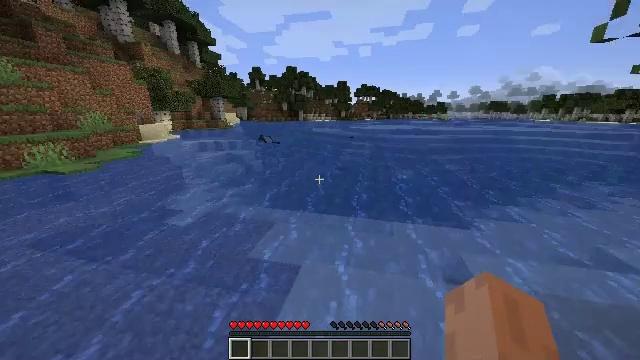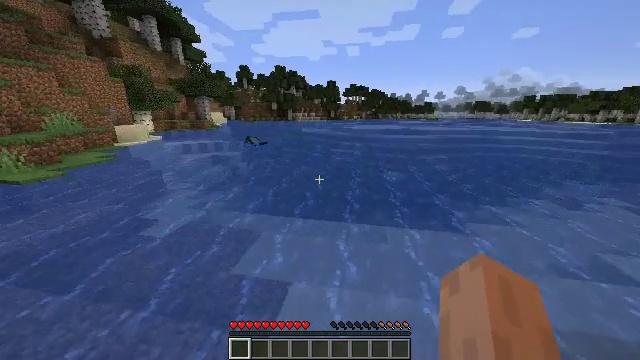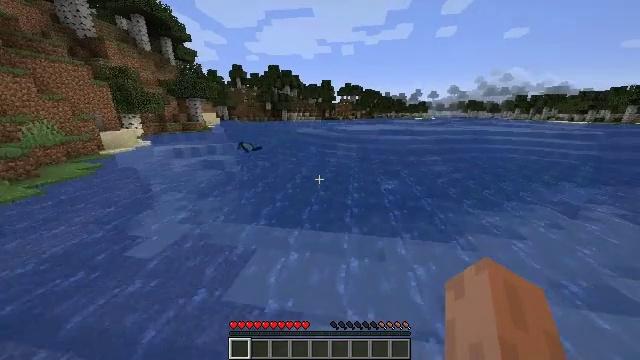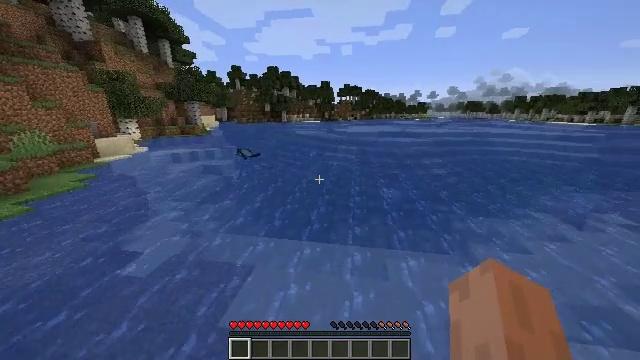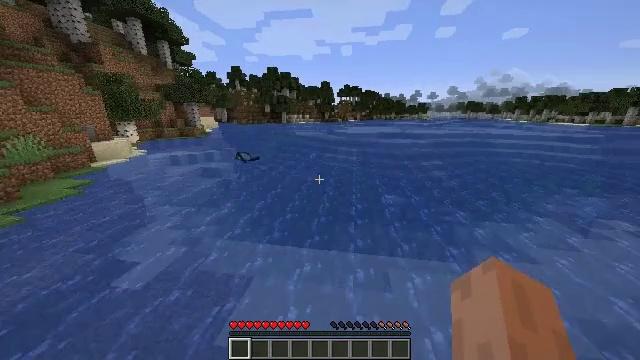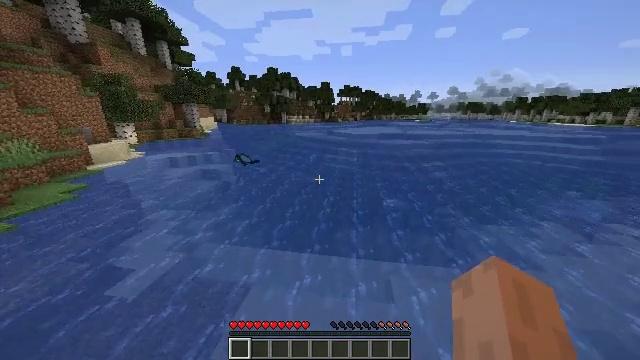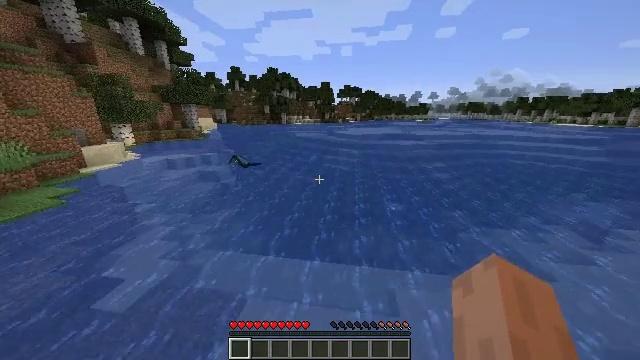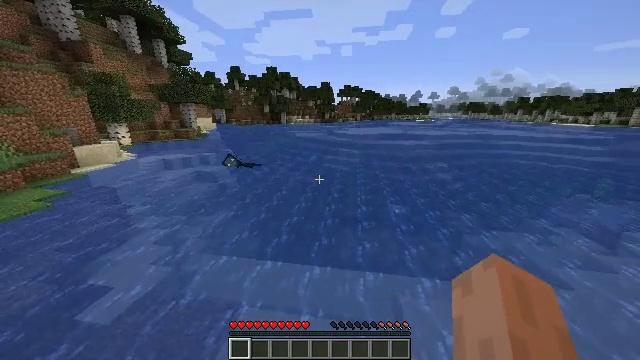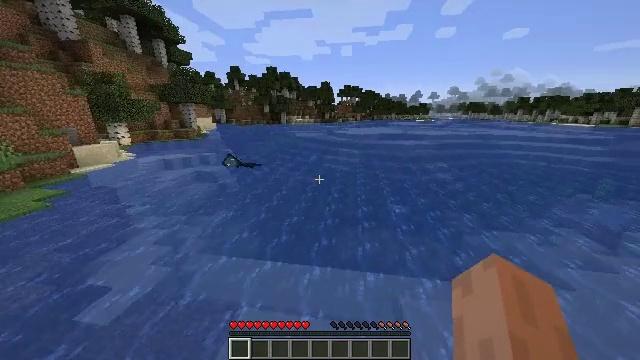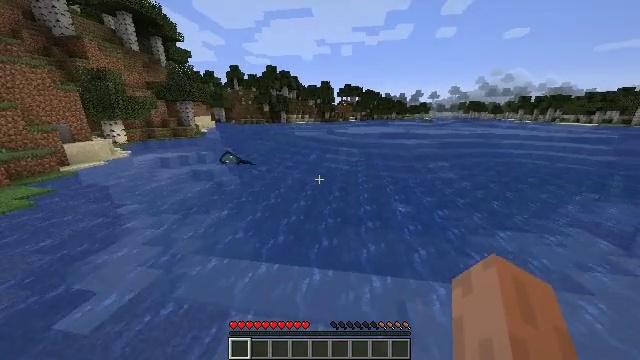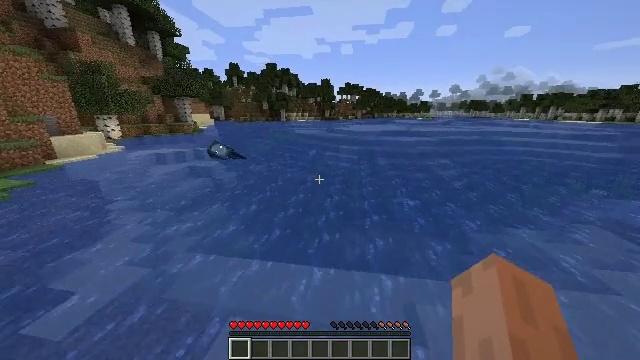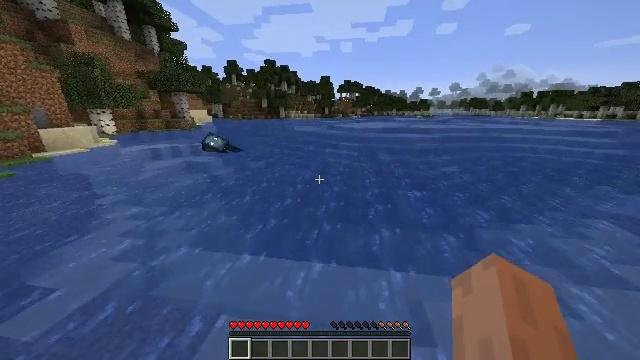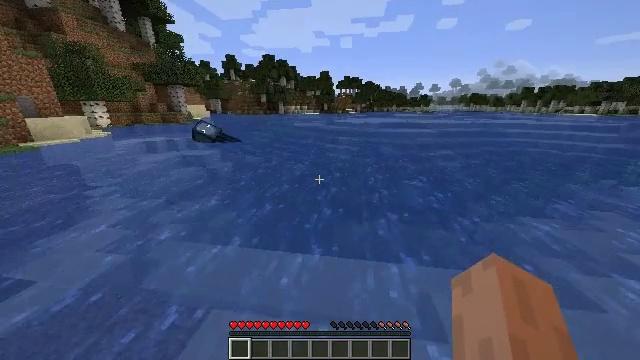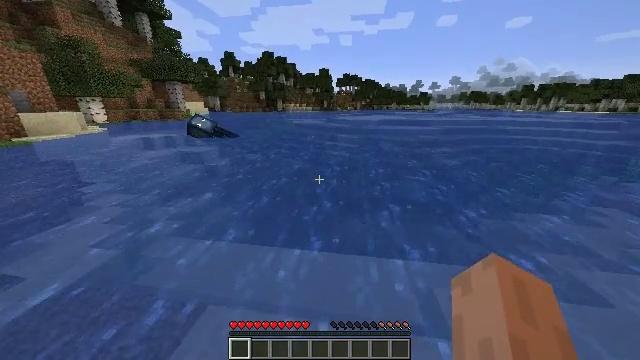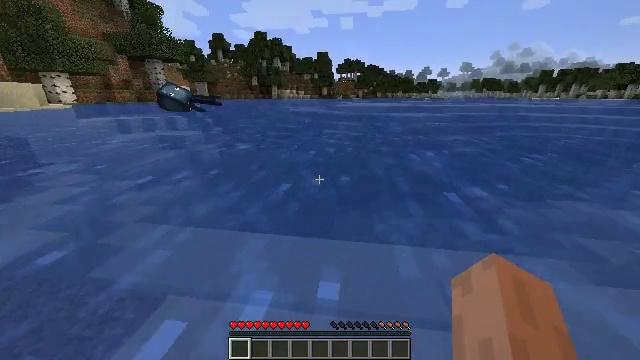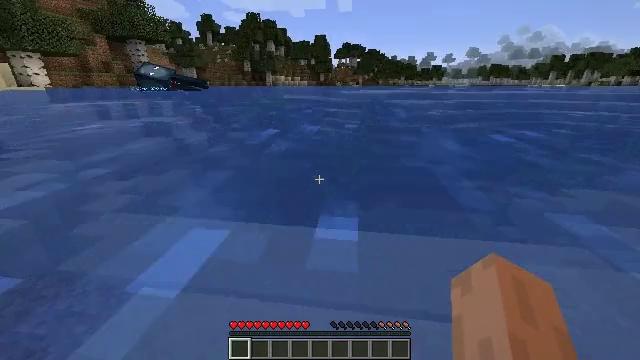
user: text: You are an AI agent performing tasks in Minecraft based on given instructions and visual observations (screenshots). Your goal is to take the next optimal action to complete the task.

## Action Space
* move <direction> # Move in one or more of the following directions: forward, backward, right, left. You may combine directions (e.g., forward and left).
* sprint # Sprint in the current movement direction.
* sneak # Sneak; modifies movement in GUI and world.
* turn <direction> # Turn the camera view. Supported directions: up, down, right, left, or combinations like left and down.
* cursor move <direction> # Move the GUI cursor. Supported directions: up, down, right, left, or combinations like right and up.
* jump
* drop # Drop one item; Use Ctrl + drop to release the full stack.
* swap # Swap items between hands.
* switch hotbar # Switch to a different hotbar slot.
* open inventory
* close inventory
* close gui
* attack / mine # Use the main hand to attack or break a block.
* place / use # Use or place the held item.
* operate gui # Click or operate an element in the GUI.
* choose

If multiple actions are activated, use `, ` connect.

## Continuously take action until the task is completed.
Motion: motion action
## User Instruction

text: Mine the peony flower from the ground.
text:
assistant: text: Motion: move forward, sprint, turn right, jump
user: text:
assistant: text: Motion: move forward, sprint, turn right, jump
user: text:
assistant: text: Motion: move forward, sprint, jump
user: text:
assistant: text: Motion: move forward, sprint, jump
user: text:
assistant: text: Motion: move forward, sprint, jump
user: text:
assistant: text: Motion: move forward, sprint, jump
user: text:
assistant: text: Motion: move forward, sprint, jump
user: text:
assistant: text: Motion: move forward, sprint, jump
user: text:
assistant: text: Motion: move forward, sprint, jump
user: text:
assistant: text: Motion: move forward, sprint, jump
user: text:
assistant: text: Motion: move forward, sprint, jump
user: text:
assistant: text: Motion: move forward, sprint
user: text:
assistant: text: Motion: move forward, sprint
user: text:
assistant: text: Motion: move forward, sprint
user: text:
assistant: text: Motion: move forward, sprint, turn down
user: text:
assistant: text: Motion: move forward, sprint, turn down
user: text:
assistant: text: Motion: move forward, sprint, turn right and down
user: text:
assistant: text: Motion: move forward, sprint, turn down
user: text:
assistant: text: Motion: move forward, sprint, turn down
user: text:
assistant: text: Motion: move forward, sprint, turn down
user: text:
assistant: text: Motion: move forward, sprint
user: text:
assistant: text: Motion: move forward, sprint
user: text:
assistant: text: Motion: move forward, sprint
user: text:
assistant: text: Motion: move forward, sprint
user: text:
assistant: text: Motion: move forward, sprint
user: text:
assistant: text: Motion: move forward, sprint
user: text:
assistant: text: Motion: move forward, sprint
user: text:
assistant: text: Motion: move forward, sprint
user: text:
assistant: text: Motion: move forward, sprint, jump
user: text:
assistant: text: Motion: move forward, sprint, jump